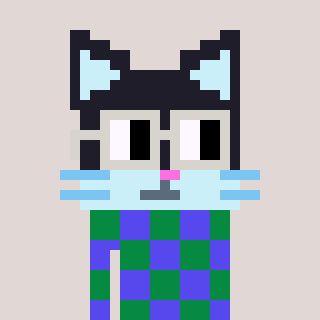
a pixel art character with square light gray glasses, a cat-shaped head and a computerblue-colored body on a warm background